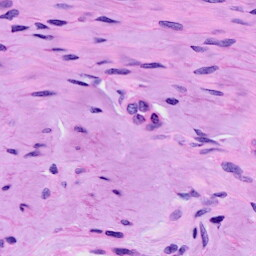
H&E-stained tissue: Cervix